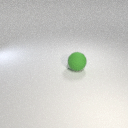
large green rubber sphere